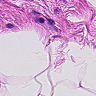
Metastatic tissue present: no